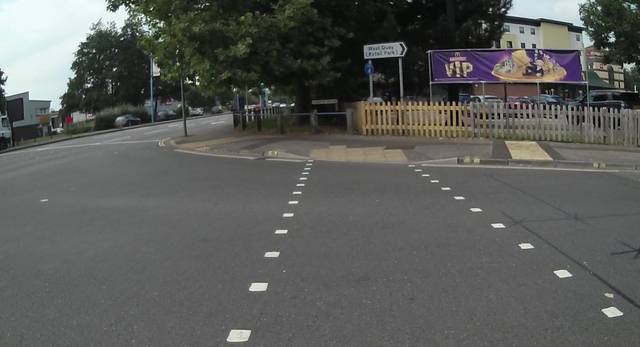
Region: United Kingdom
Coordinates: 50.904, -1.414